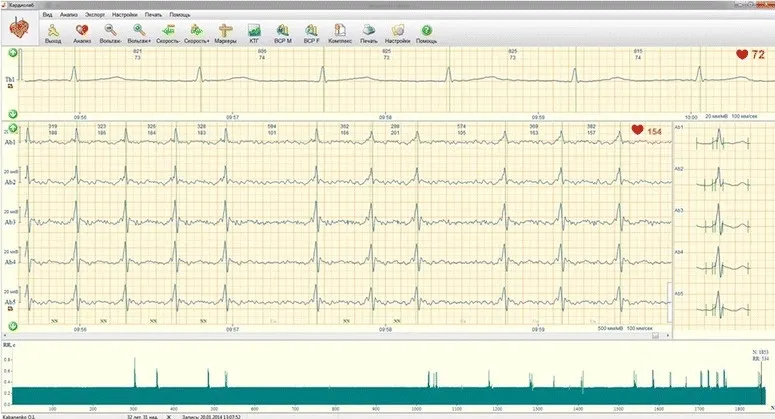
NI-FECG tracing in the Cardiolab Babycard program (case 1). Notice the presence of dropped beats on the NI-FECG channels. These are characteristic patterns of heart block.
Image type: electrography (ekg)